Question: I'm kind of following this <URL> to make my own Tetris game in react. I'm doing this to train my react skills. I'm trying to come up with my own solutions and sometimes check what Thomas did in the tutorial.
I'm having a problem now when I try to populate the map grid with is a 2d array to change the color of one single cell, it change the whole row of cells.
'''
const STAGE_WIDTH = 12;
const STAGE_HEIGHT = 20;
const stageCells = Array.from(Array(STAGE_HEIGHT), () =>
new Array(STAGE_WIDTH).fill([0, 1])
)
stageCells[0][0].color = "blue";
console.log(stageCells);
return (
<StageGrid>
{stageCells.map(cells => cells.map((cell, key) =>
<Cell key={key} color={cell.color} />
))}
</StageGrid>
)
'''
The 'console.log' shows that its changing all the items in the 0 position, I only what to change one.
Console output:

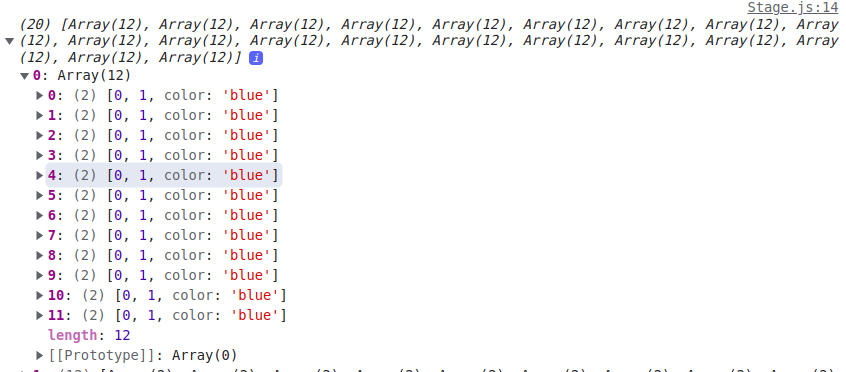
Answer: Try to establish your initial matrix correctly:
'''
const initialStageCells = Array.from({ length: STAGE_HEIGHT }, () =>
Array.from({ length: STAGE_WIDTH }, () => [0, 1]));
'''
## Example
'''
const { useEffect, useState } = React;
const STAGE_WIDTH = 7, STAGE_HEIGHT = 12;
const StageGrid = ({ children }) => (
<div className="StageGrid">{children}</div>
);
const Cell = ({ color }) => (
<div className="Cell" style={{ background: color }}></div>
);
const TetrisApp = () => {
const [stageCells, setStageCells] = useState([]);
useEffect(() => {
const initialStageCells = Array.from({ length: STAGE_HEIGHT }, () =>
Array.from({ length: STAGE_WIDTH }, () => [0, 1]));
setStageCells(initialStageCells);
// After 1 second, set position of first Tetromino
setTimeout(() => {
setStageCells((currStageCells) => {
const copy = currStageCells.map(rows => [ ...rows ]);
currStageCells[0][0].color = 'cyan';
currStageCells[1][0].color = 'cyan';
currStageCells[2][0].color = 'cyan';
currStageCells[3][0].color = 'cyan';
return copy;
});
}, 1000);
// After 2 seconds, move first Tetromino down by 1
setTimeout(() => {
setStageCells((currStageCells) => {
const copy = currStageCells.map(rows => [ ...rows ]);
currStageCells[0][0].color = undefined;
currStageCells[1][0].color = 'cyan';
currStageCells[2][0].color = 'cyan';
currStageCells[3][0].color = 'cyan';
currStageCells[4][0].color = 'cyan';
return copy;
});
}, 2000);
}, []);
return (
<StageGrid>
{stageCells.map((row, rowIndex) => (
<div key={'row-${rowIndex}'}>
{row.map((cell, key) =>
<Cell key={key} color={cell.color} />
)}
</div>
))}
</StageGrid>
)
};
ReactDOM
.createRoot(document.getElementById('root'))
.render(<TetrisApp />);
'''
'''
*, *::before, *::after { box-sizing: border-box; }
html, body, #root {
width: 100%;
height: 100%;
margin: 0;
padding: 0;
}
#root {
display: flex;
flex-direction: column;
align-items: center;
justify-content: center;
background: #222;
}
.StageGrid {
display: flex;
flex-direction: column;
background: #000;
grid-row-gap: 1px;
}
.StageGrid div {
display: flex;
grid-column-gap: 1px;
}
.Cell {
width: 12px;
height: 12px;
display: inline-flex;
}
'''
'''
<div id="root"></div>
<script src="https://cdnjs.cloudflare.com/ajax/libs/react/18.2.0/umd/react.development.js"></script>
<script src="https://cdnjs.cloudflare.com/ajax/libs/react-dom/18.2.0/umd/react-dom.development.js"></script>
'''